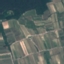
Land use / land cover: PermanentCrop